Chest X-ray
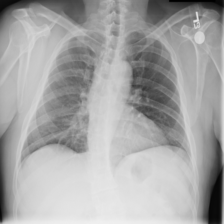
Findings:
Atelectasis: negative
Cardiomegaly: negative
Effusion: negative
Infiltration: negative
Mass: negative
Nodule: negative
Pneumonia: negative
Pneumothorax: negative
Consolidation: negative
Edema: negative
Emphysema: negative
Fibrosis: negative
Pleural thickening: negative
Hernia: negative